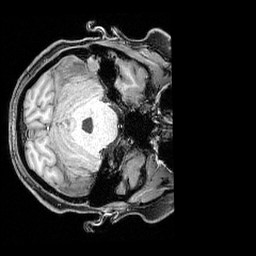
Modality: T1w
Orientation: axial
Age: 27
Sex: female
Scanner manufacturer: siemens
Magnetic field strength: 3 T
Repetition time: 2.3 s
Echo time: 0.00324 s